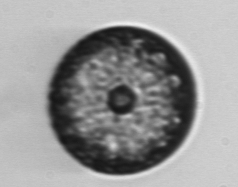
Label: Coscinodiscus